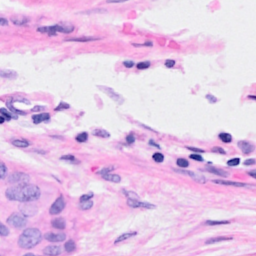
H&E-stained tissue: Breast